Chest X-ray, AP view. Patient: 53 years old, sex F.
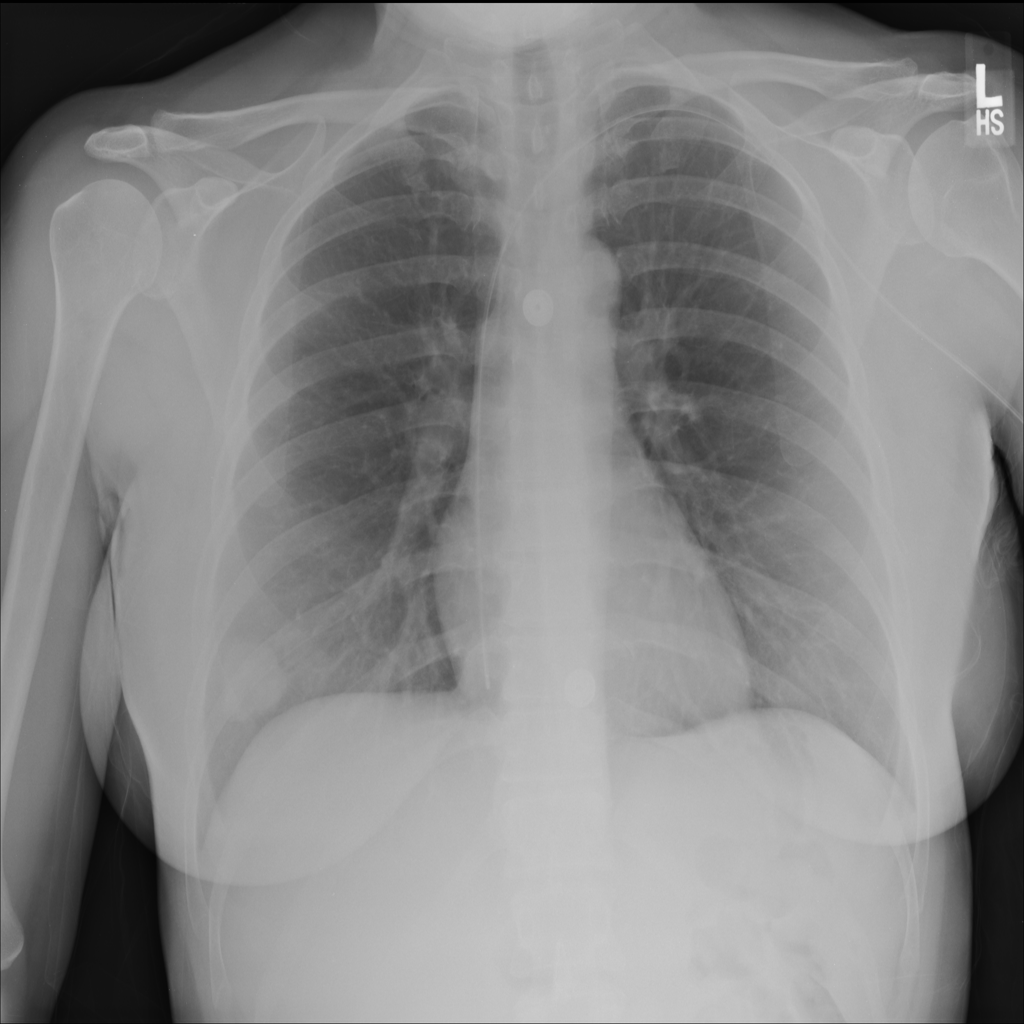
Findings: Mass